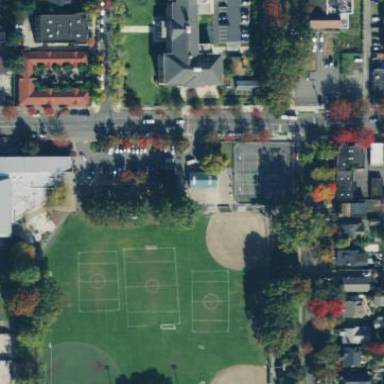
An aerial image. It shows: Grass pitch designated for soccer.